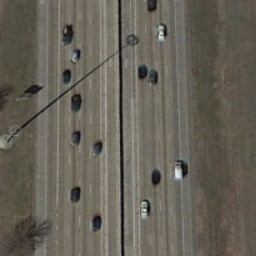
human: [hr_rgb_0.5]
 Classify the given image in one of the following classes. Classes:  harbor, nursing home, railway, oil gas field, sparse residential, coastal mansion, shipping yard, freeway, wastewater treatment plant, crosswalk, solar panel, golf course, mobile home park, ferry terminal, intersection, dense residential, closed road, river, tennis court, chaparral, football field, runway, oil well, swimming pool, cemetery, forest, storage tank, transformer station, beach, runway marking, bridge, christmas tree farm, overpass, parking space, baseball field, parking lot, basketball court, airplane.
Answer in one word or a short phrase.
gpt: freeway